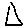
Label: triangle